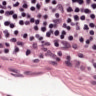
Metastatic tissue present: no